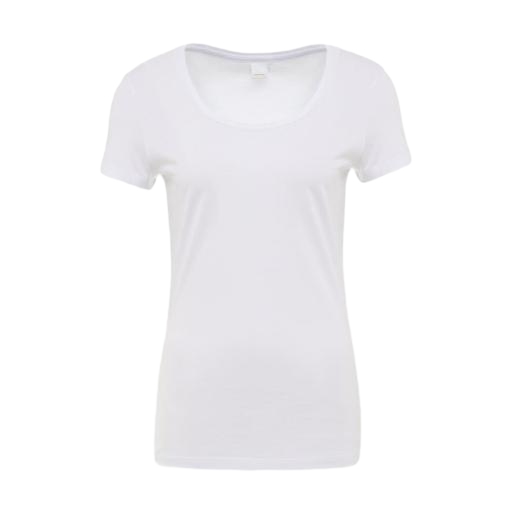
white stretch scoop tee, white short sleeve scoop neck, white scoop-neck jersey tee, white background